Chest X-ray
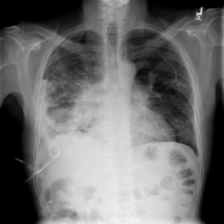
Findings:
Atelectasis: negative
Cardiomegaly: negative
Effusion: positive
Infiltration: positive
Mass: positive
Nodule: positive
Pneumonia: negative
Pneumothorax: negative
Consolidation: negative
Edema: negative
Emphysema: negative
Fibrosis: negative
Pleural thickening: negative
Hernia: negative